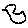
Label: bird